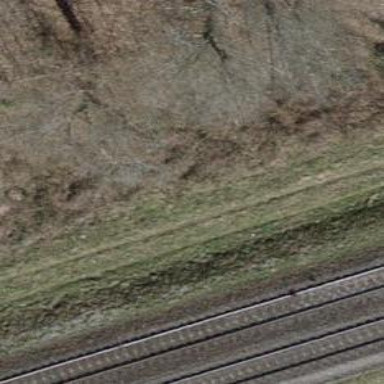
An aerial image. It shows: Unpaved track with grade 4 tracktype.